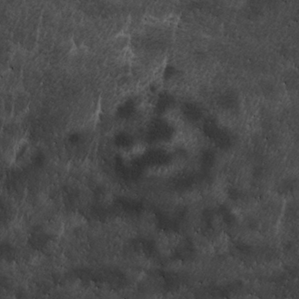
Label: non_frost